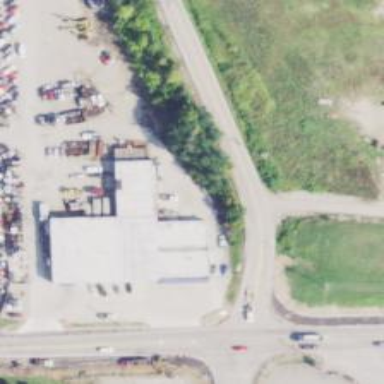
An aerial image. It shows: Building that houses car shop.